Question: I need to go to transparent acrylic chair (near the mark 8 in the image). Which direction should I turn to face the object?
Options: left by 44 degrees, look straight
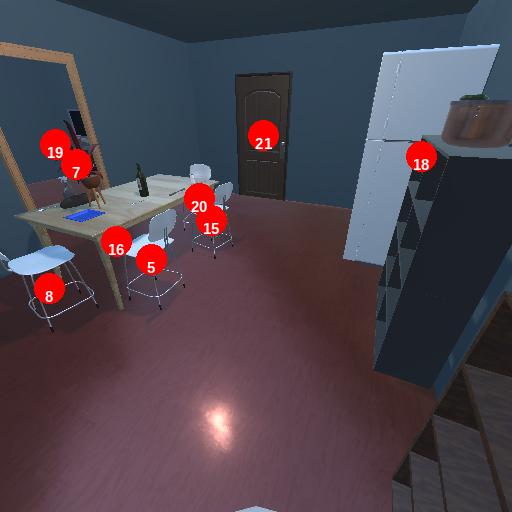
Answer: left by 44 degrees